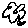
Label: flower